Question: Hi im new to Google App Engine and I am trying to create a proxy server who can return RestFull data like xml and json responses from a remote server.
I want the webservices to answer requests from only a single IP adress and that's why i want to create a proxy server with Google App Engine. I tried that <URL>
But the remote calls to my Google App Server are Asynchronous so by the time the webservices answer to my Google App server, the Google App Server have already answer requests of my devices which have no data in it.
I have tried many solutions with python but i am not able to make them work.
If you have any questions, let me know
Thanks,

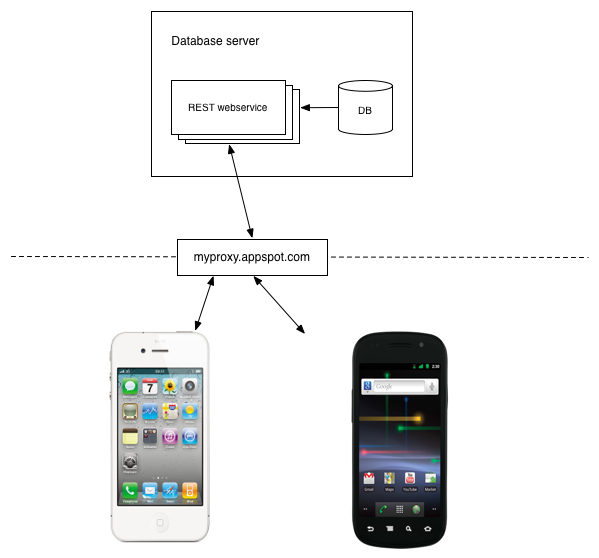
Answer: Finally It's seems there is no way to make synchronous remote calls from the client side on the server side of the Google Apps Engine. So I tryed curl on php and it works perfecly!
Here the StackOverflow post that helped me out <URL>